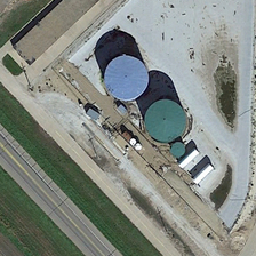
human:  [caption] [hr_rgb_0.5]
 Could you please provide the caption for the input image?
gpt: Light blue and dark blue tanks.

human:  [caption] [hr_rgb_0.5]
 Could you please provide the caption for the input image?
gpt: Light blue and dark blue storage tanks.

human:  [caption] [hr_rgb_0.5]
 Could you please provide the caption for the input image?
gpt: Light blue and dark blue storage tanks.

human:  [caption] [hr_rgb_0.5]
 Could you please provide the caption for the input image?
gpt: Blue and dark blue tanks.

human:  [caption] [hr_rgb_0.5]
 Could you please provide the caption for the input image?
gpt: Light blue and dark blue storage tanks.